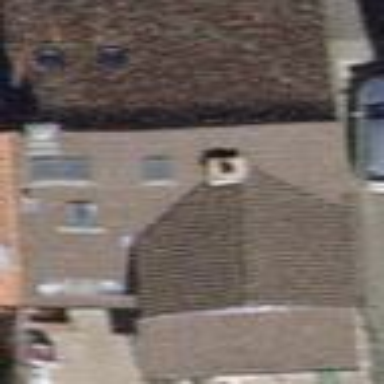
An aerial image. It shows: Building with tiled roof.